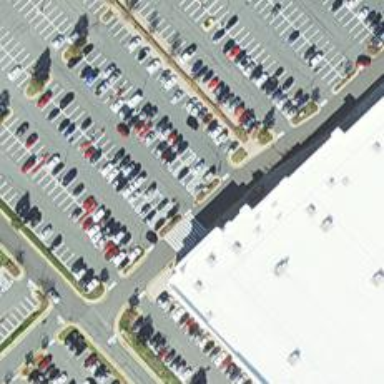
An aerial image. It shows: Parking space is available.